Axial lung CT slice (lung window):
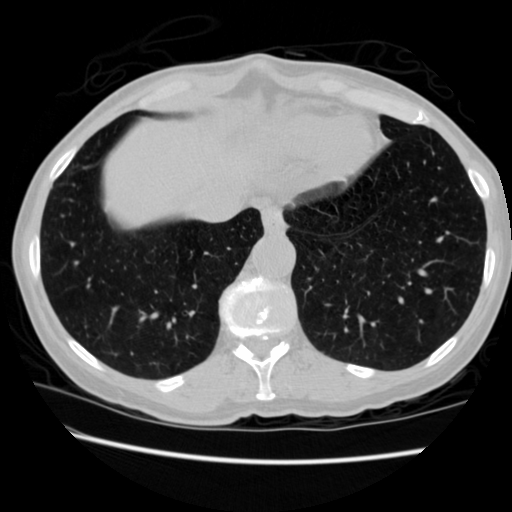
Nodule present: no